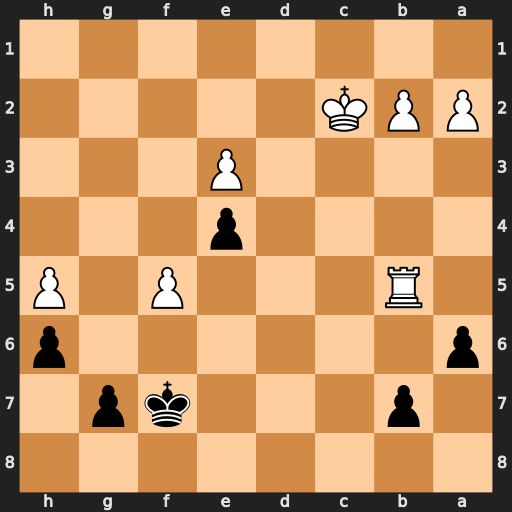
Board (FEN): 8/1p3kp1/p6p/1R3P1P/4p3/4P3/PPK5/8
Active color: b
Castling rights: -
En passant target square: -
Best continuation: axb5 Kc3 Kf6 Kd4 Kxf5